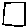
Label: square